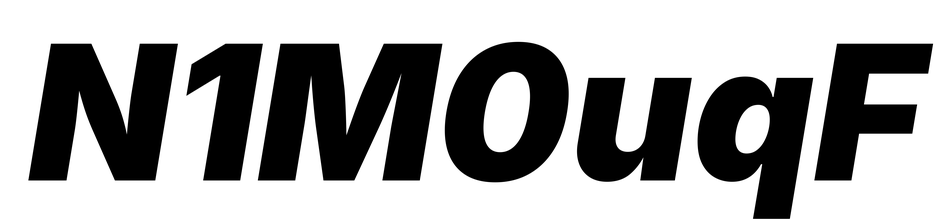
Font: Inter-Italic_Black_Italic